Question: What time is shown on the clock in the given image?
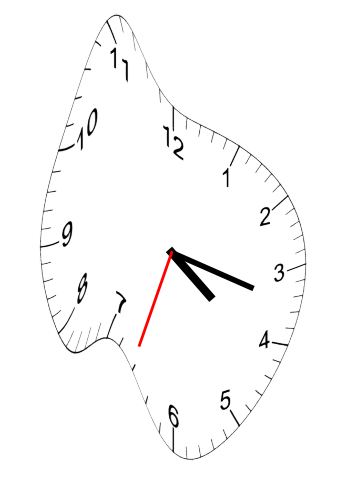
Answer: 04:17:33